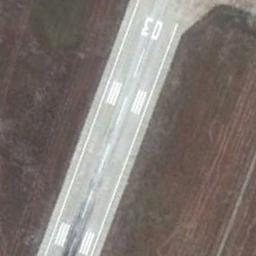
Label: runway